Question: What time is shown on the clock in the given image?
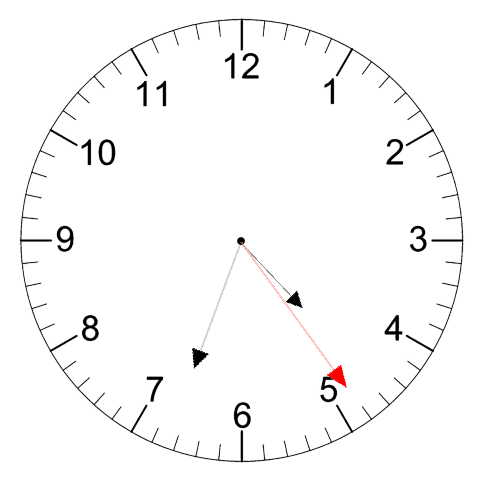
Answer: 04:33:24